Question: When I go to tab and select option, I can export data from there but cannot import it.
I get this form where there is no way to import

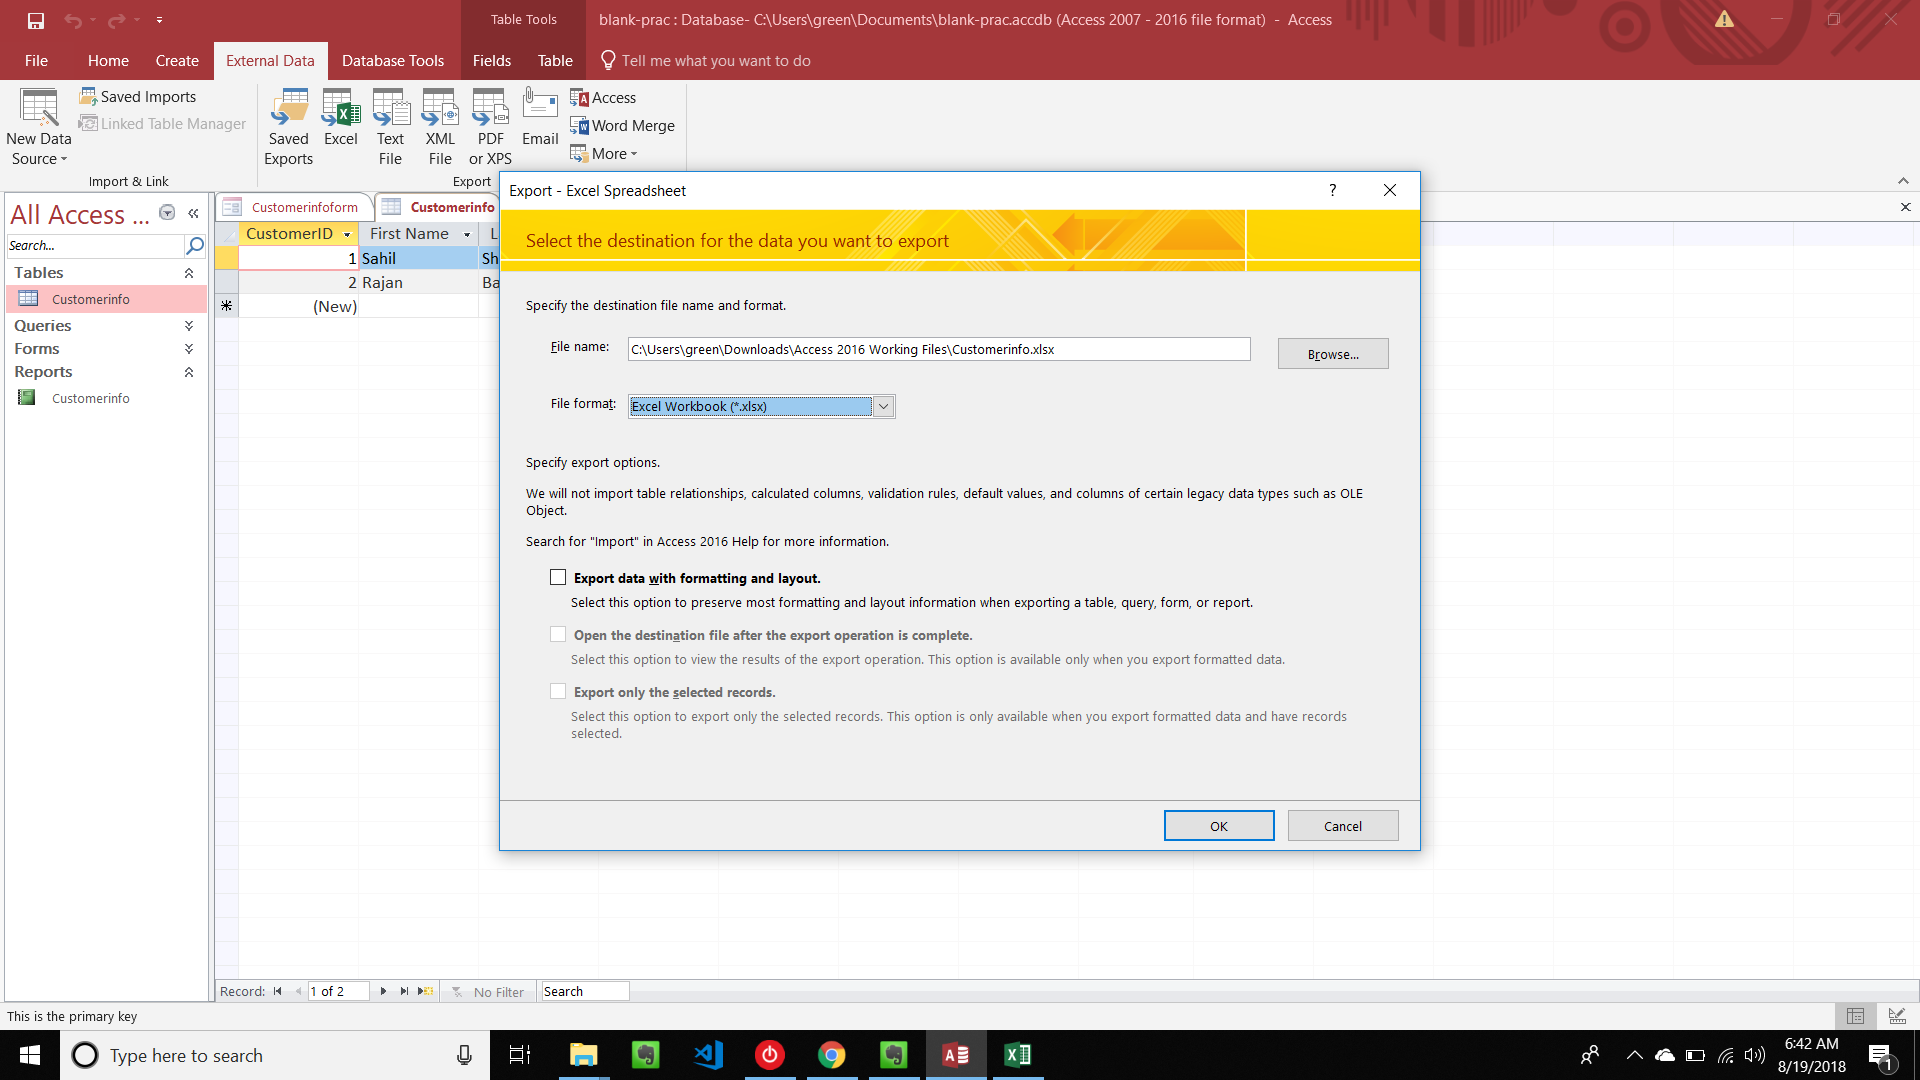
Answer: <URL>Just go to external data tab, then in the top left corner there is a button "new data source". Click this and then choose "from file" and then you can choose "Excel"